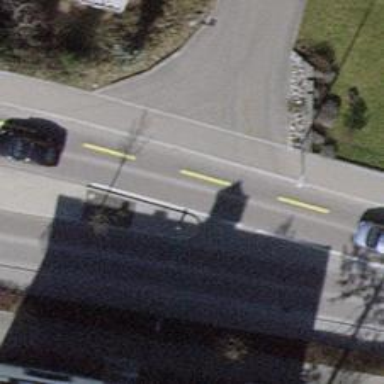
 there is cycling track. The surface is asphalt."